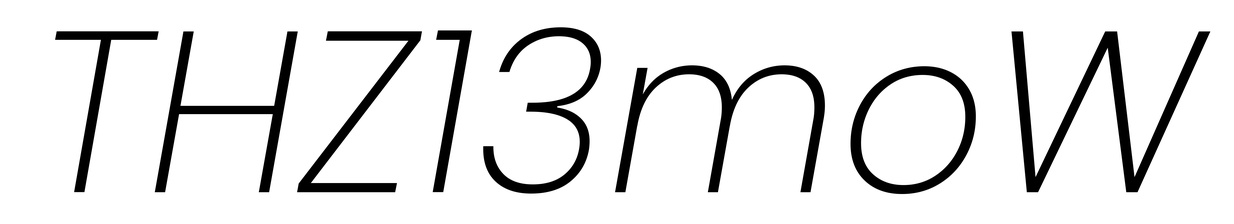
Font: Poppins-ExtraLightItalic